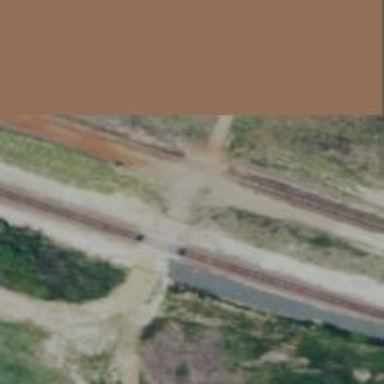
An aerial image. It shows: Railway level crossing.